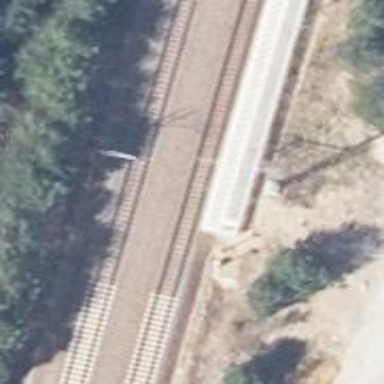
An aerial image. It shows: Public transport stop position along the railway.